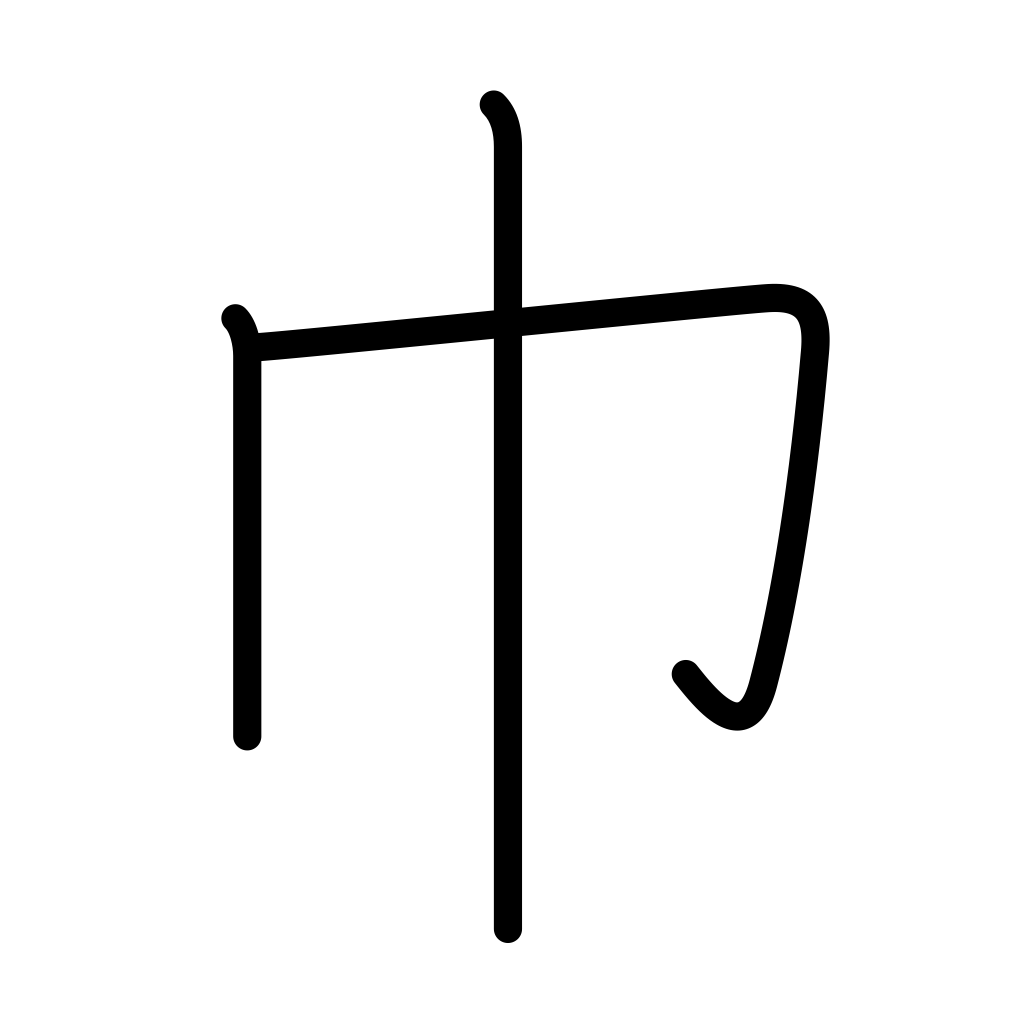
Meaning: towel, hanging scroll, width